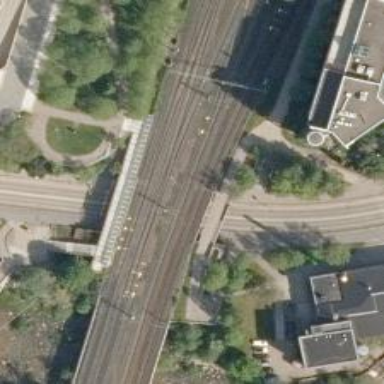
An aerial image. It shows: Railway track with continuous electrified contact line.